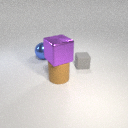
large brown rubber cylinder to the right of large blue metal sphere